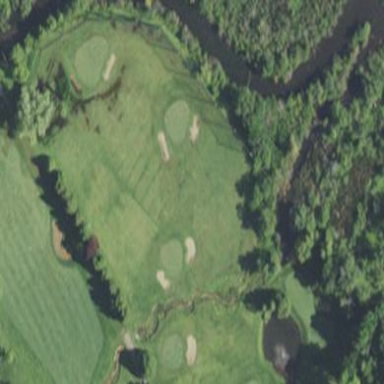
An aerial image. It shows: Driving range for golf practice.